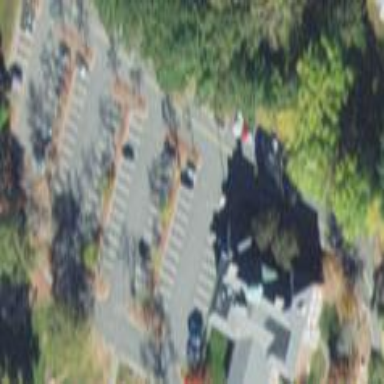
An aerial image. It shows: Parking area with surface.